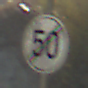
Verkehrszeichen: EndeGeschwindigkeit50
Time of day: MorningAfternoon
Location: Outdoor (Nature)
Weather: PartlyCloudy
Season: NotSpecified
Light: Natural